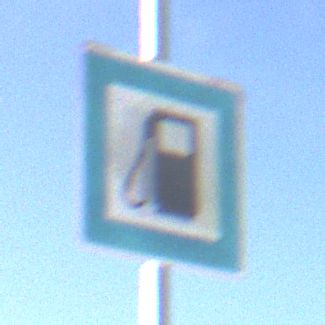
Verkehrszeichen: Tankstelle
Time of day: SunriseSunset
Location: Outdoor (Nature)
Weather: PartlyCloudy
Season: NotSpecified
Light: Natural